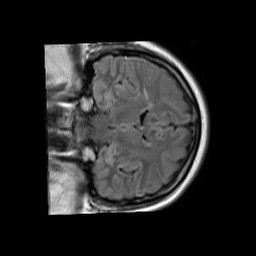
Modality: FLAIR
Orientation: coronal
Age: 67
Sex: male
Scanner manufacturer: philips
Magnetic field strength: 1.5 T
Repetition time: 11 s
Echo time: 0.14 s